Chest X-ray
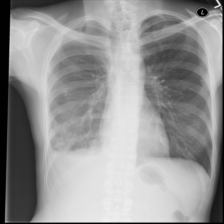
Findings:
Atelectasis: negative
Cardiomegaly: negative
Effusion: negative
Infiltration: negative
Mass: positive
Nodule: positive
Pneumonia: negative
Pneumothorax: negative
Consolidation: negative
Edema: negative
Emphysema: negative
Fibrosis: negative
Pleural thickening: negative
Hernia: negative